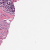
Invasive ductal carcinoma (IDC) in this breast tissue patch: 0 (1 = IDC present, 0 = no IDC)